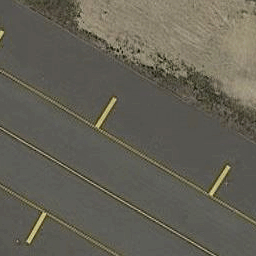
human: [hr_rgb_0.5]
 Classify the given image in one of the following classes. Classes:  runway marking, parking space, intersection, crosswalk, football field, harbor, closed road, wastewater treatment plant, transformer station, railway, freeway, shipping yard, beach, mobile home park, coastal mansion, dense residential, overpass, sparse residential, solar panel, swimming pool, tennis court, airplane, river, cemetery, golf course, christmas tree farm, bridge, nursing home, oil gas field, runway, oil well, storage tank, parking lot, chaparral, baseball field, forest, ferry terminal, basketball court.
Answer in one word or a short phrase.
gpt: runway marking